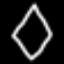
Label: diamond